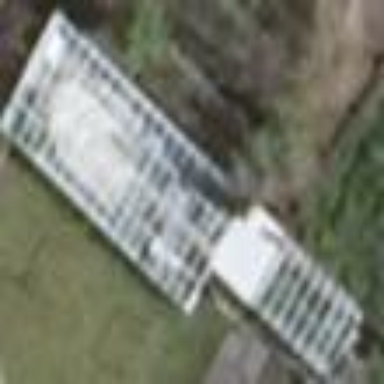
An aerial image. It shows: Glasshouse building.